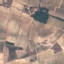
Land use / land cover class: PermanentCrop